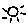
Label: sun